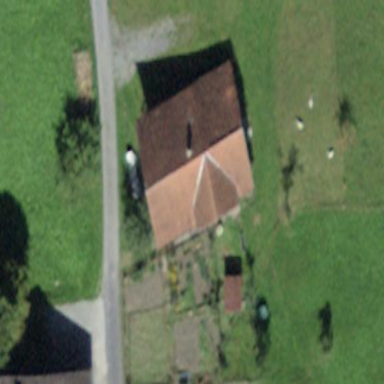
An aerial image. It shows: Farm building.